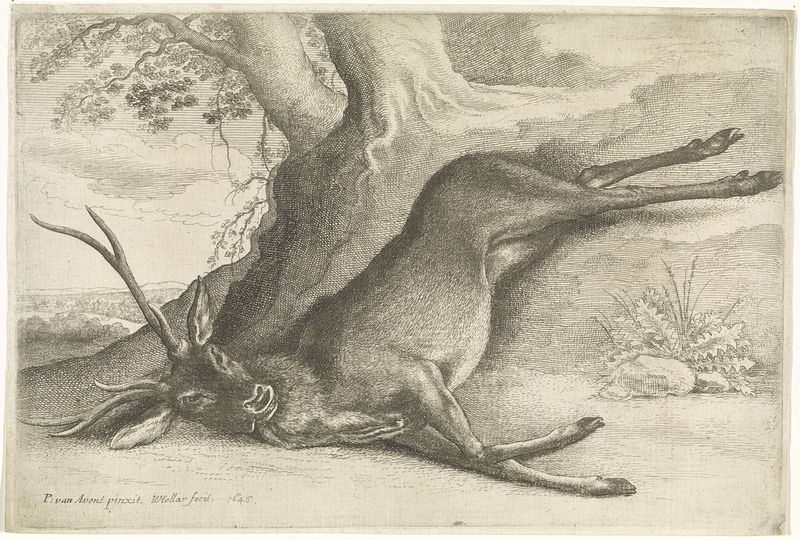
Titel: Doodgeschoten hert
Künstler: Wenceslaus Hollar
Standort: Amsterdam
Institution: Rijksmuseum
Schlagwörter: white, black, plant, cloud, clouds, tree, ear, landscape, eyes, forest, plants, look, sketch, dead, injured, leaves, ground, ears, pencil, animal, deer, eye, legs, branches, leaf, outdoors, hoof, horn, horns, lying, buck, hooves, outdoor, branch, leg, pain, dying, killed, root, scenery, hunting, dear, hunt, elk, antlers, stag, suffer, 1545, antler, illustartion, pivan avont, 99, mamal, a deer fallen onto the ground, drawing